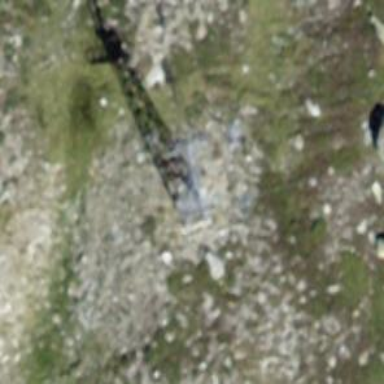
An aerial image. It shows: Pylon for aerialway.